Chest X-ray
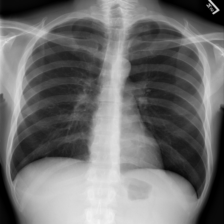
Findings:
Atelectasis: negative
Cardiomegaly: negative
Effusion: negative
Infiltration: negative
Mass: negative
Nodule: negative
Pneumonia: negative
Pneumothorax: negative
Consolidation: negative
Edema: negative
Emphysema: negative
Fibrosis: negative
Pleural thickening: negative
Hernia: negative